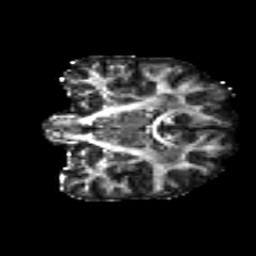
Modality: FA
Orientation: coronal
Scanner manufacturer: siemens
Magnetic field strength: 3 T
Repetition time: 4.16 s
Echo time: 0.0806 s